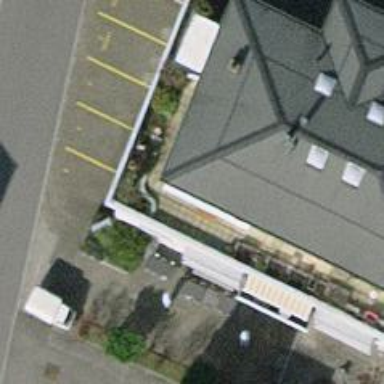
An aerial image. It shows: Restaurant.